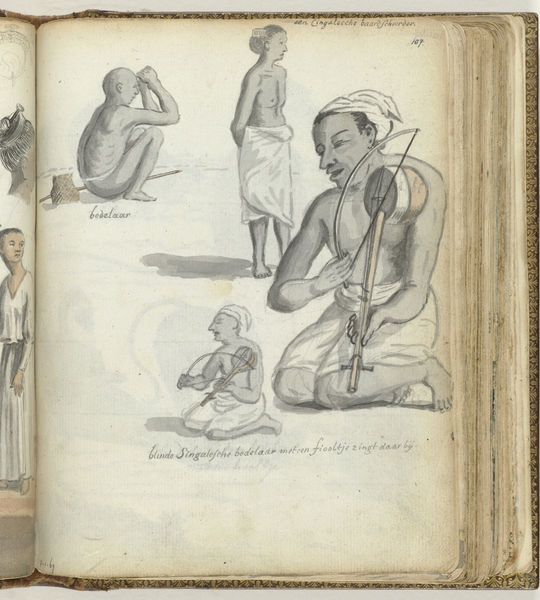
Titel: Volkstypen op Ceylon
Künstler: Jan Brandes
Standort: Amsterdam
Institution: Rijksmuseum
Schlagwörter: männer, musiker, schrift, buch, wirbel, hocken, knien, studien, singen, skizzenbuch, skizzen, musikinstrumente